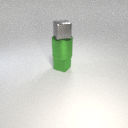
large green metal cylinder below small gray metal cube